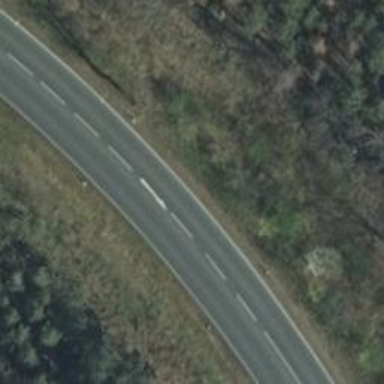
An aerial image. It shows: Primary highway.